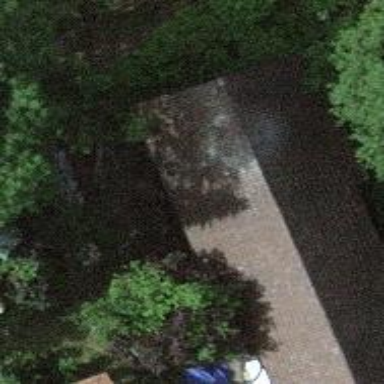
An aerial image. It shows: Shed.